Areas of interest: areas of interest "Beijing Hyundai (Cheng Lu Xiang Store)"
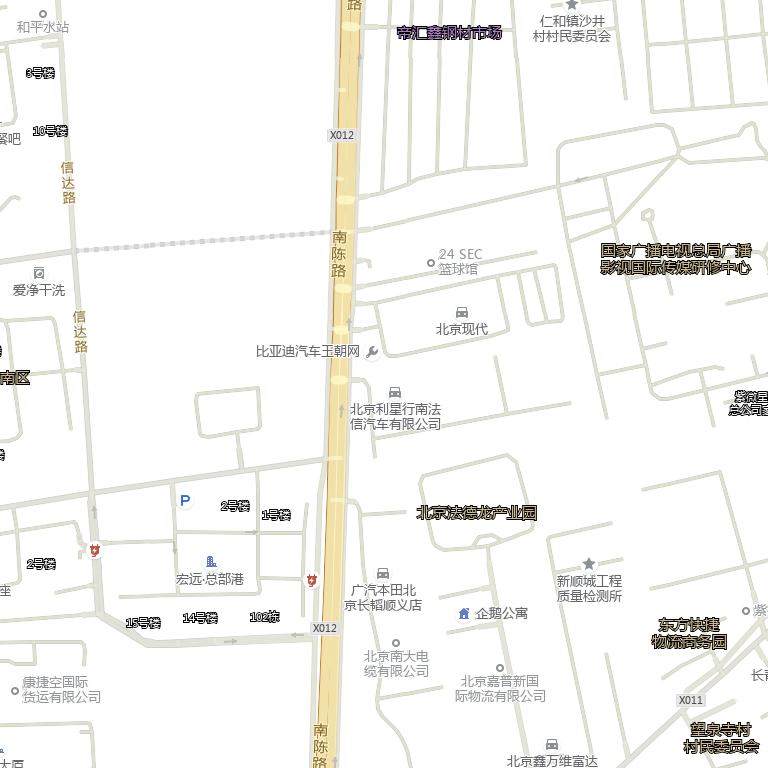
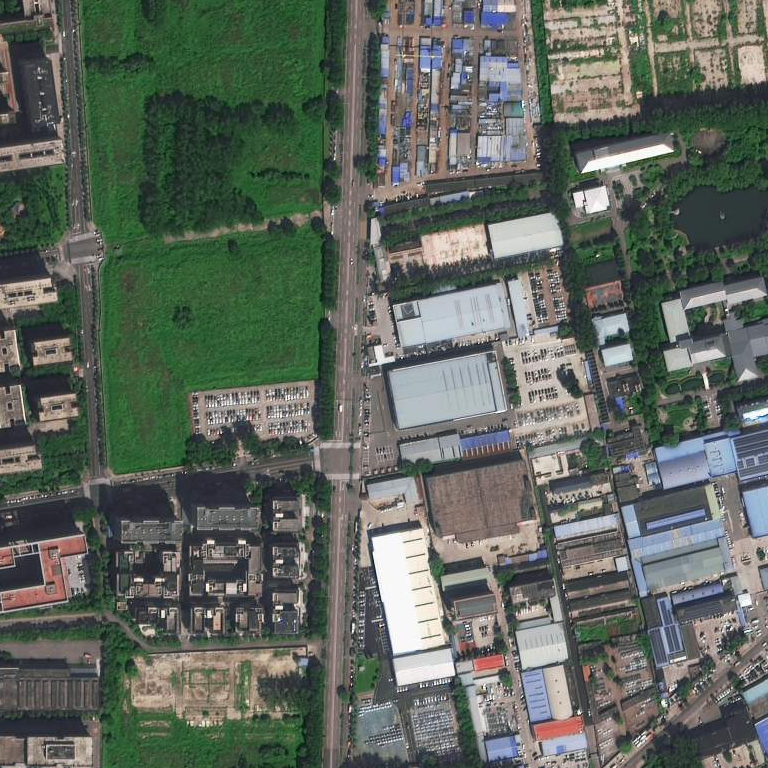